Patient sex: F
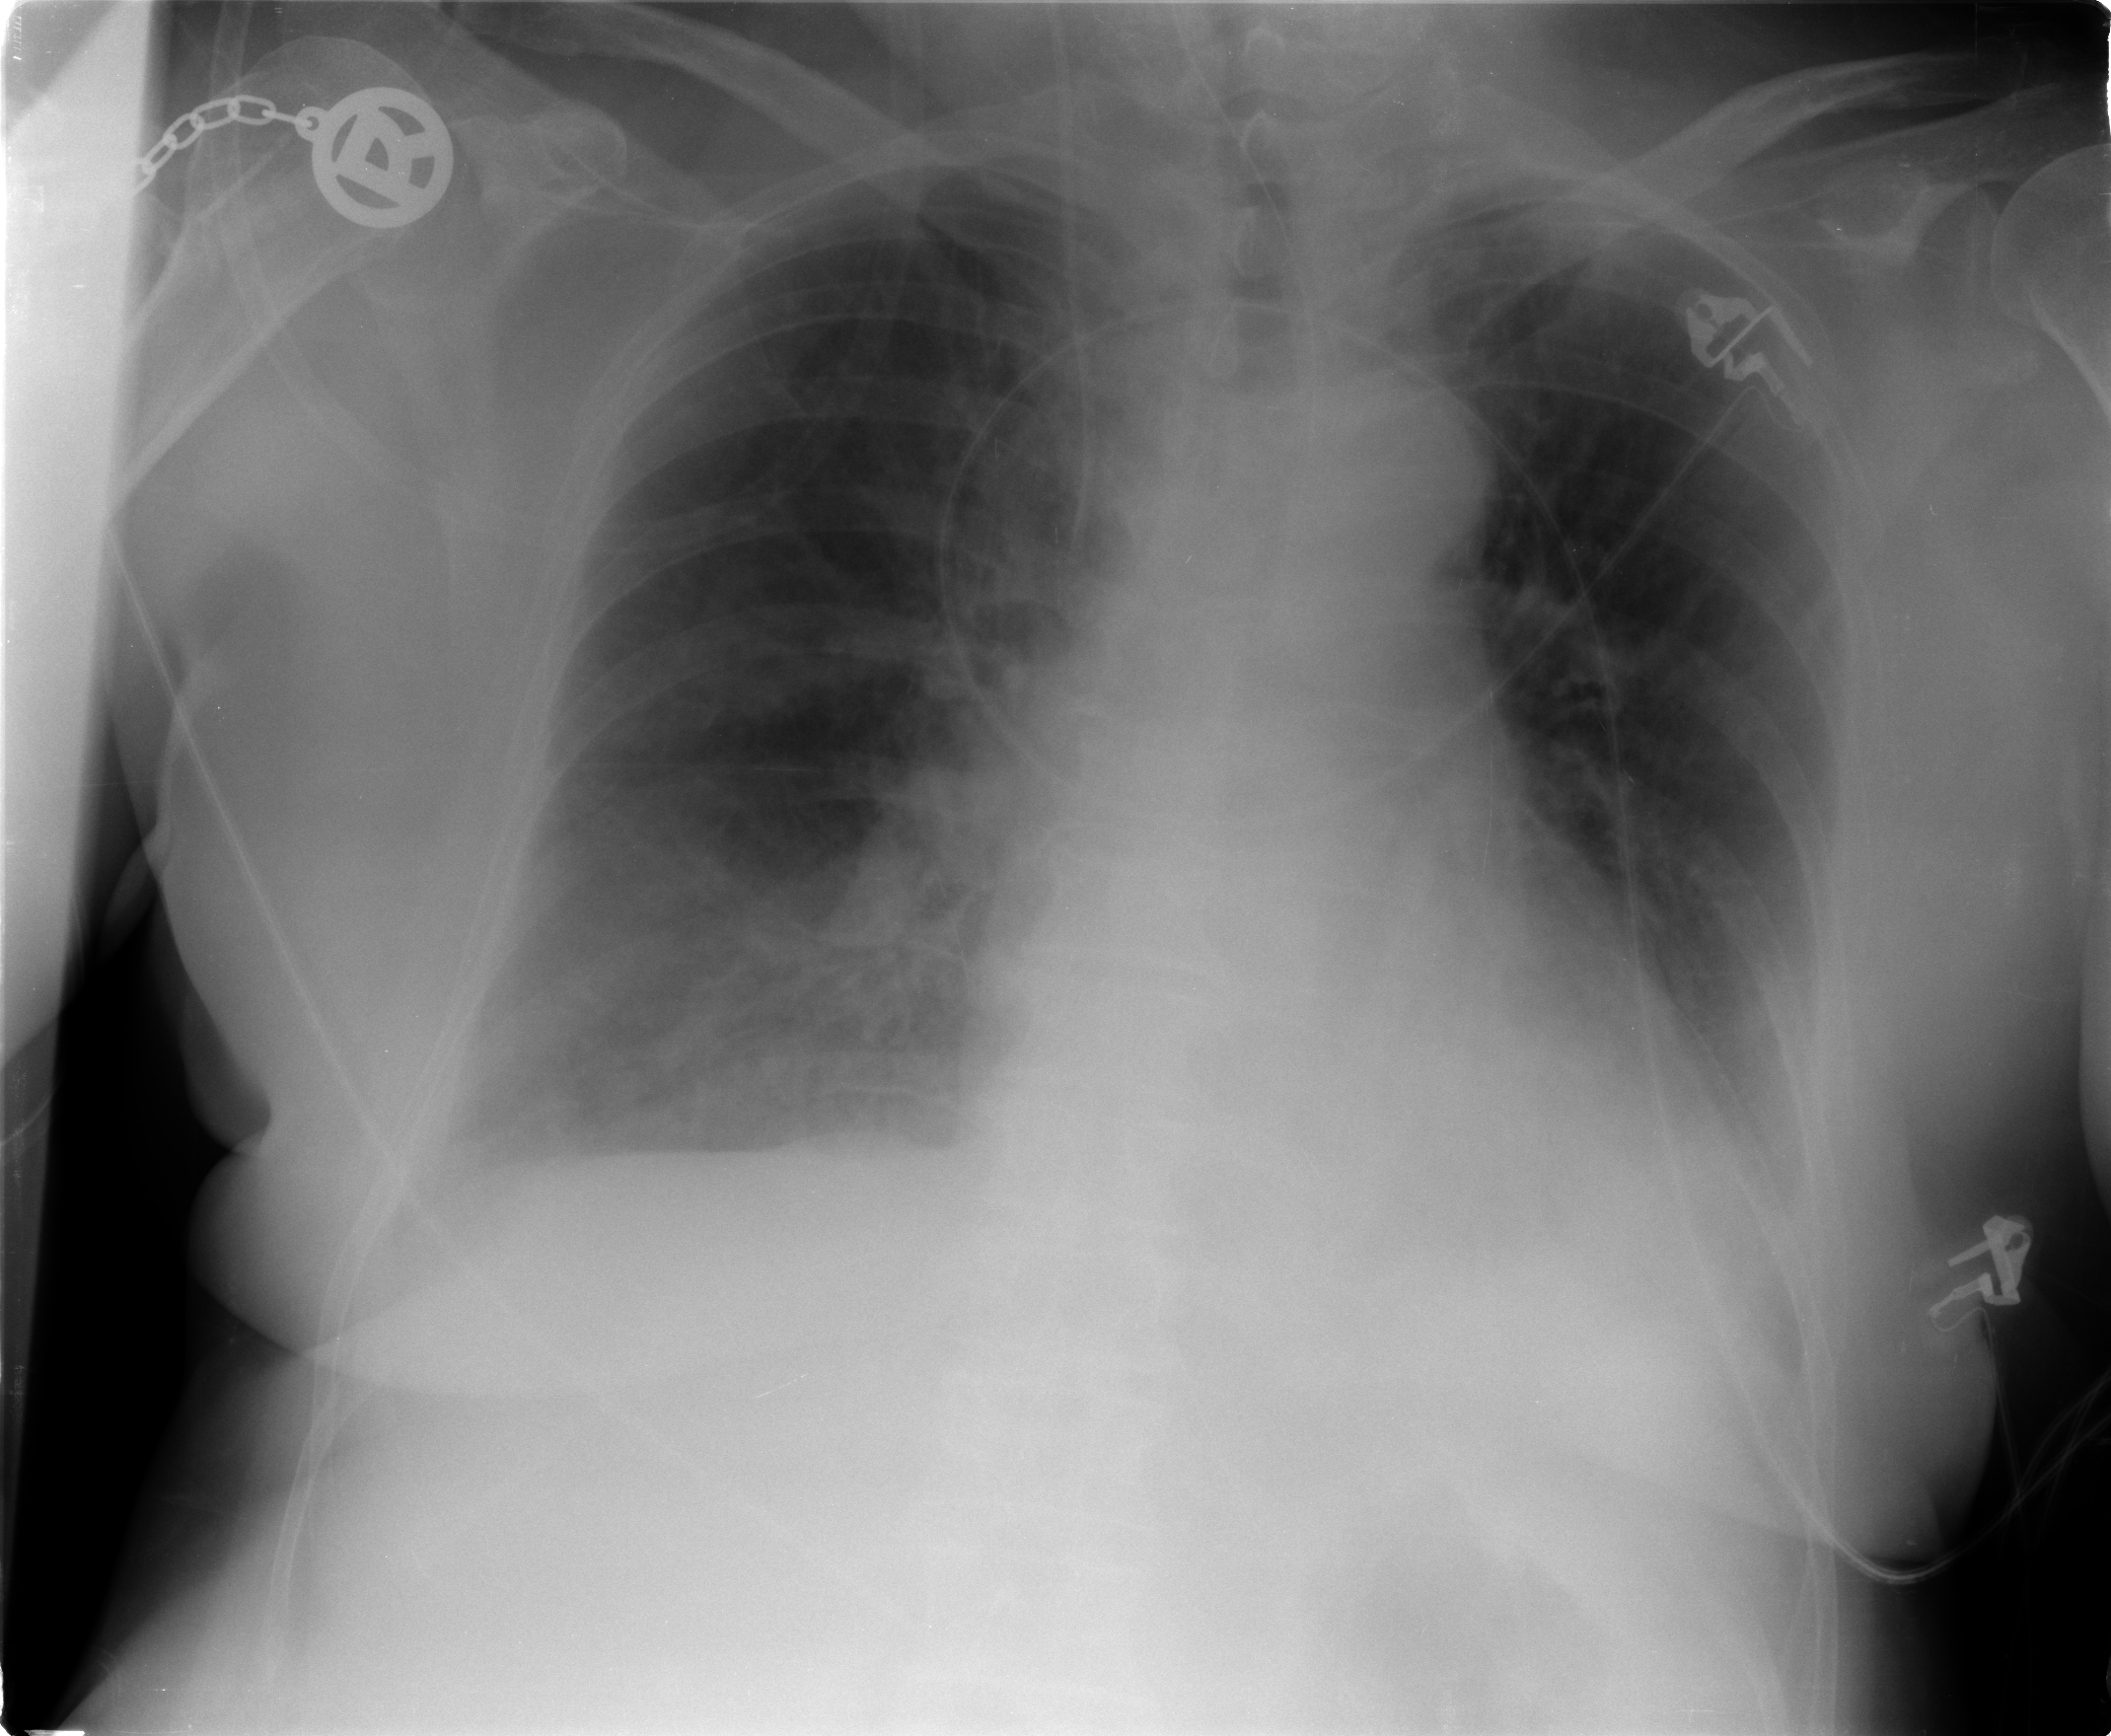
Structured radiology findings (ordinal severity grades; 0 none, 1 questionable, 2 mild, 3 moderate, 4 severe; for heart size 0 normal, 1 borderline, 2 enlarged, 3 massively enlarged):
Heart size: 0
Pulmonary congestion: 3
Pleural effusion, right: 0
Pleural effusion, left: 1
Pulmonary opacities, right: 0
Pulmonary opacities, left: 0
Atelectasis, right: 0
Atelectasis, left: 0